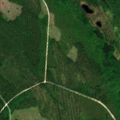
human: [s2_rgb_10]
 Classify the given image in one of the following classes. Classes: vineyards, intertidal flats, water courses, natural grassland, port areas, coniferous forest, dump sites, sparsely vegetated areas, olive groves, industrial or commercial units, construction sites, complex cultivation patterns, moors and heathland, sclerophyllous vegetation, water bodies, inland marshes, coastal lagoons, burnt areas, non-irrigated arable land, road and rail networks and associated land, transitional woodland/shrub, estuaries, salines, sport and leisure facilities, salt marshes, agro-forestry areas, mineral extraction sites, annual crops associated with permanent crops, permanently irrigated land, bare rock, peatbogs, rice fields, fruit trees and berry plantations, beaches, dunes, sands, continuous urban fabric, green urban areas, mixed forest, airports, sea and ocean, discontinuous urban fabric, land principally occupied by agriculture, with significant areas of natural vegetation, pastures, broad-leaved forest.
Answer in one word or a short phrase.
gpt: coniferous forest, mixed forest